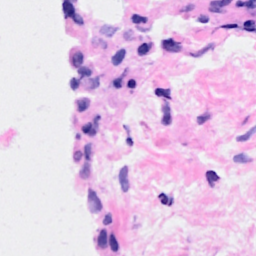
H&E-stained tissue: Breast